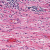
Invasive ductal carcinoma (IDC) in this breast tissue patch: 1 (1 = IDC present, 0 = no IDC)